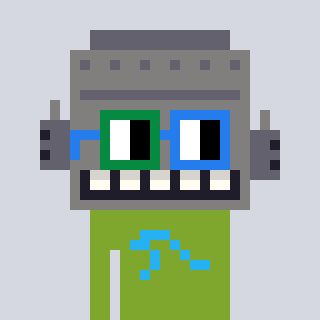
a pixel art character with square green and blue glasses, a robot-shaped head and a slimegreen-colored body on a cool background